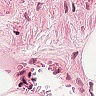
Metastatic tissue present: no